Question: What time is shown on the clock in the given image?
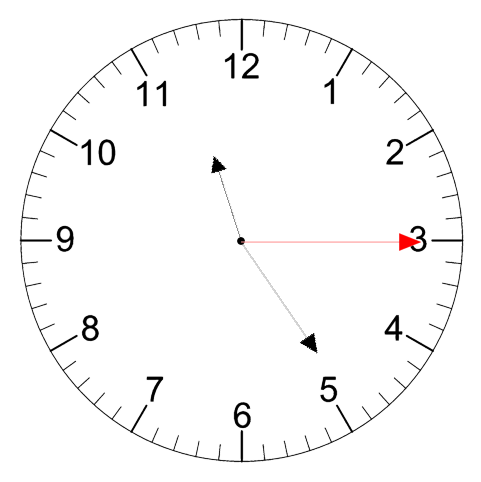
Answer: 11:24:15